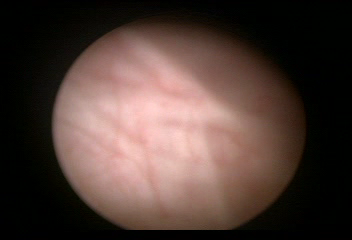
Modality: WLC
Class: Normal mucosa
Bladder cancer association: No